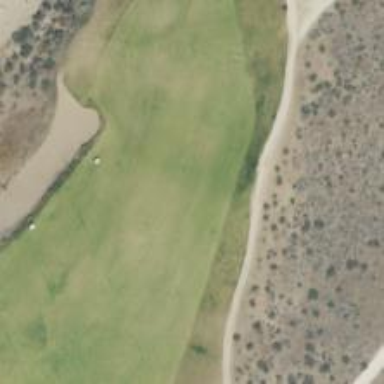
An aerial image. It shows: View of golf hole.